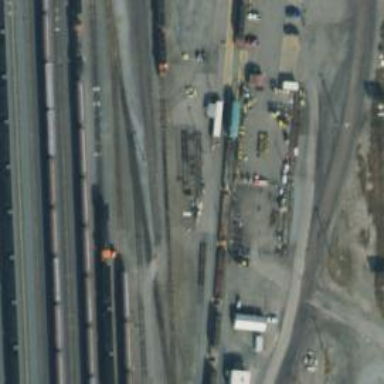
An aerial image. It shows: Railway yard in service.